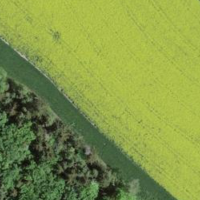
EUNIS habitat code: 52
Species observed at this site:
Lullula arborea